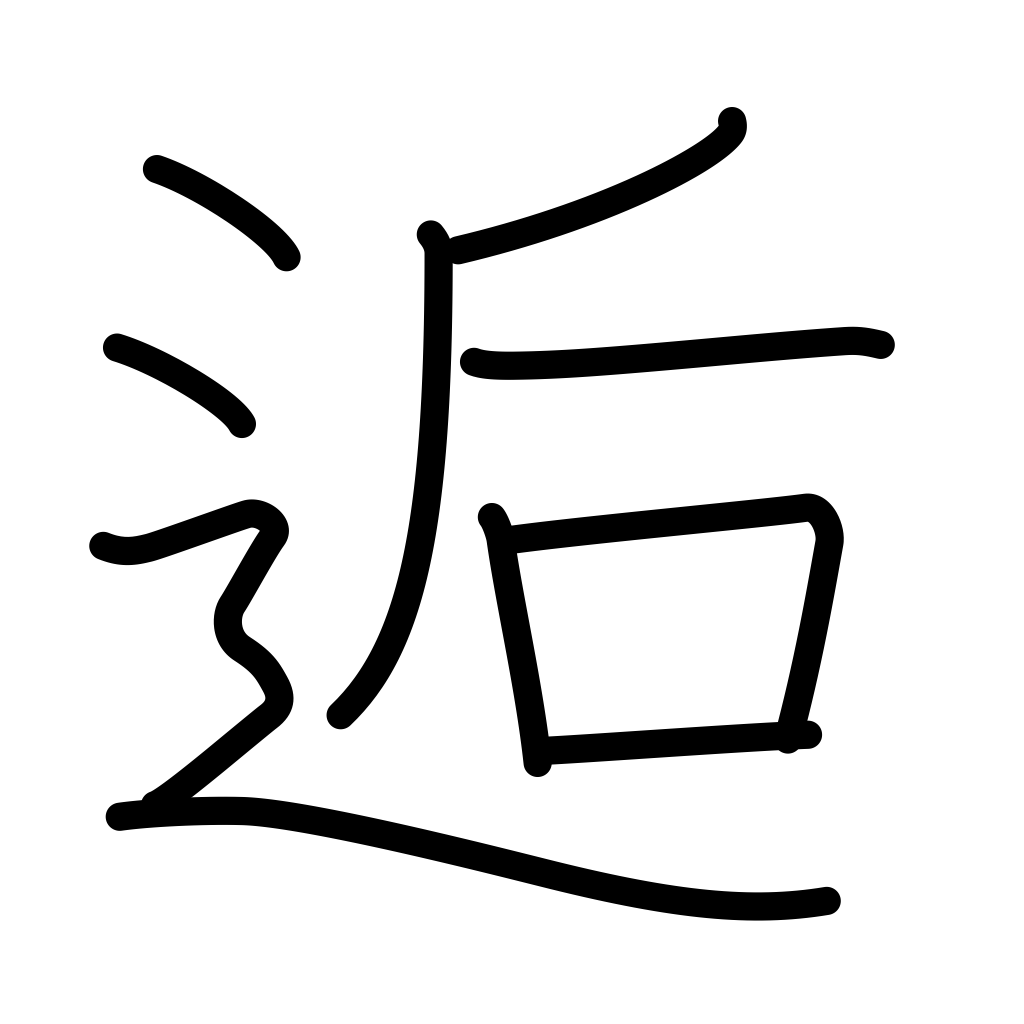
Meaning: meet